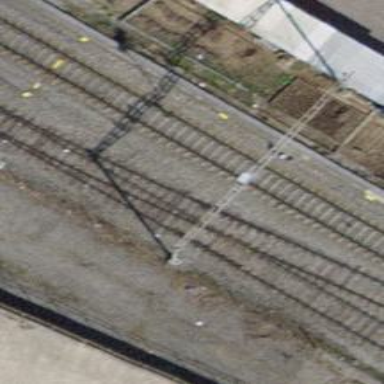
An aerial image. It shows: Railway siding with one electrified track and contact line for powering the train.